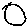
Label: circle